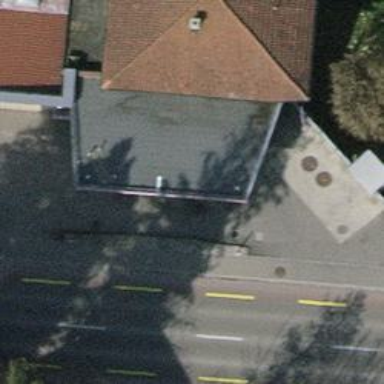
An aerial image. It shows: Surveillance system is in place.